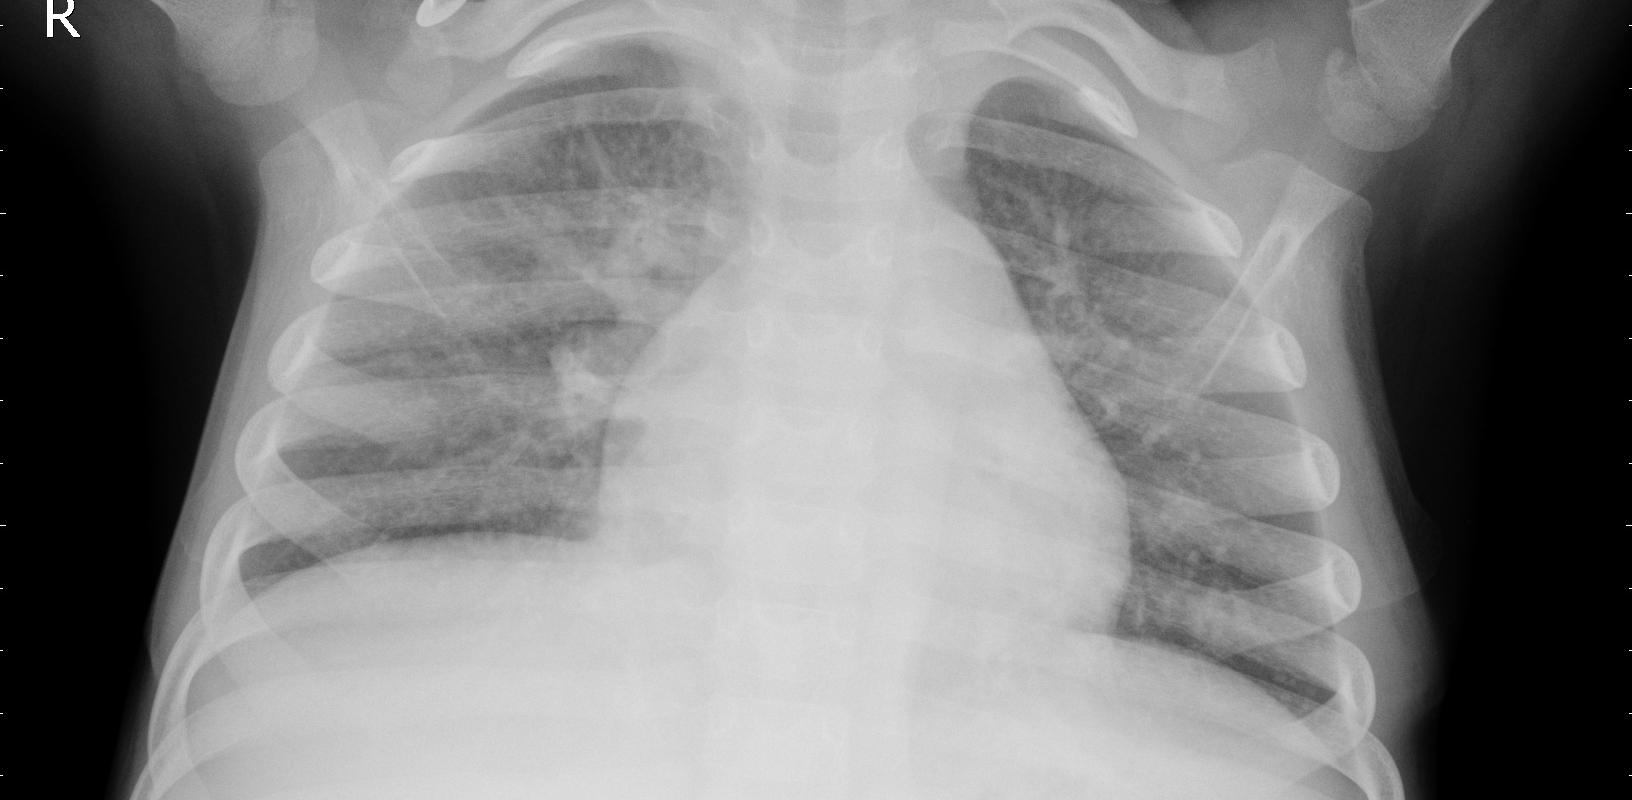
Diagnosis: PNEUMONIA